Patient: sex M, age 51
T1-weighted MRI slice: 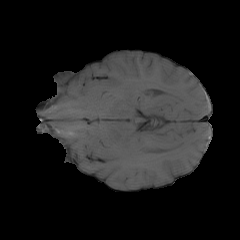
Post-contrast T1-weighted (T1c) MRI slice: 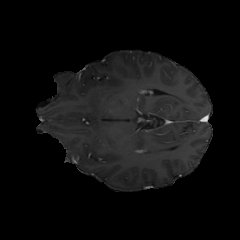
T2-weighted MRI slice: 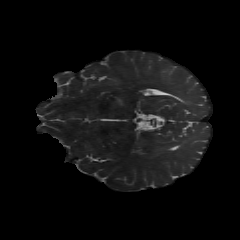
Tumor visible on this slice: no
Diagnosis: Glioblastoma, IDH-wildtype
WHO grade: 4